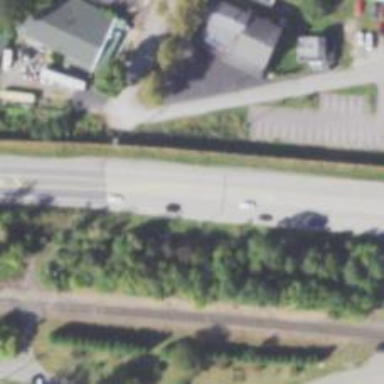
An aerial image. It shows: Asphalt road classified as primary highway with expressway characteristics.